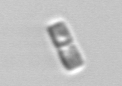
Label: Bacillariophyceae_morphotype1